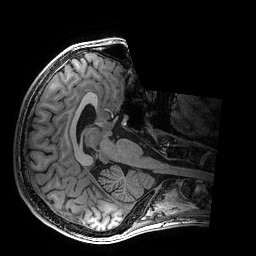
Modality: T1w
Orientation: axial
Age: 21
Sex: male
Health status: healthy
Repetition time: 2.53 s
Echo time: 0.0034 s